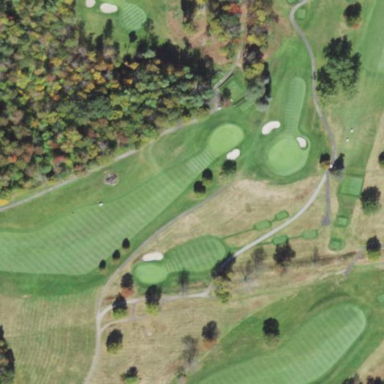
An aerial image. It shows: Golf tee.